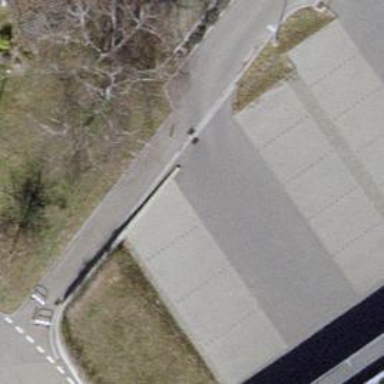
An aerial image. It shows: Bollard barrier.